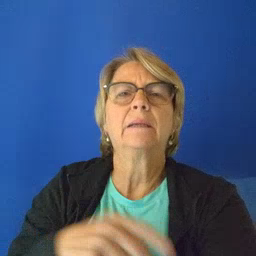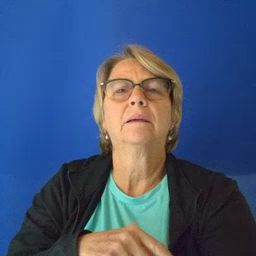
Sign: many